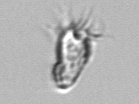
Label: Paratontonia_gracillima